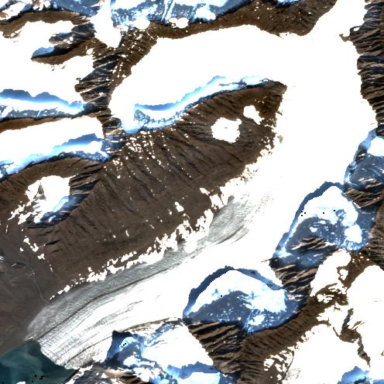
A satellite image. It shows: Majestic glacier in the distance.